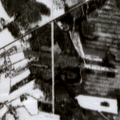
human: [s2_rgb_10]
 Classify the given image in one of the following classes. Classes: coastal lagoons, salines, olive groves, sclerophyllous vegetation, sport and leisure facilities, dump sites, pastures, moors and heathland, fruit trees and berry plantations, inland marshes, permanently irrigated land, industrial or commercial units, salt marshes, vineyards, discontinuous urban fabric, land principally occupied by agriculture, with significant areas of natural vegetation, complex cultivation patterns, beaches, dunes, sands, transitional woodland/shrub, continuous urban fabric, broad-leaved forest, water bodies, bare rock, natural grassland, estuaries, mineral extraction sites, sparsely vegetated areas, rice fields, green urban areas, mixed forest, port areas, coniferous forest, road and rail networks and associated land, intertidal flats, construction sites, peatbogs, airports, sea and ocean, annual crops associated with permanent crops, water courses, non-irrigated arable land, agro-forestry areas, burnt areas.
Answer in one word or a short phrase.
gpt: discontinuous urban fabric, non-irrigated arable land, land principally occupied by agriculture, with significant areas of natural vegetation, coniferous forest, mixed forest, transitional woodland/shrub